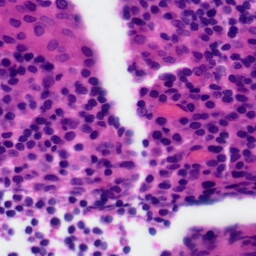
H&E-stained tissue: Tonsil